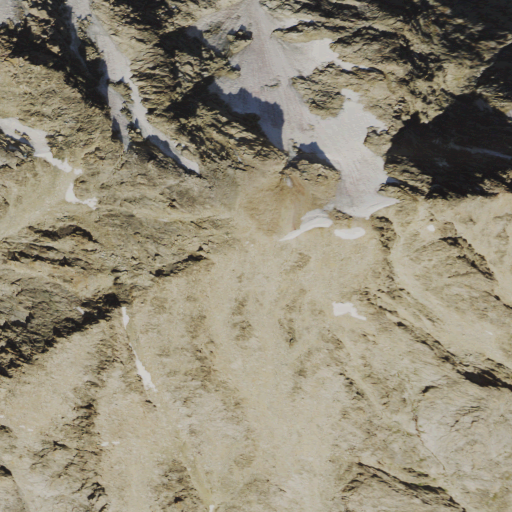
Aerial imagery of mountain in Wyoming named Mount Whitecap containing grassland and barren land